Question: I want to change the split ruler of as shown in screen-shot. Any suggestion will be greatly appreciate ?

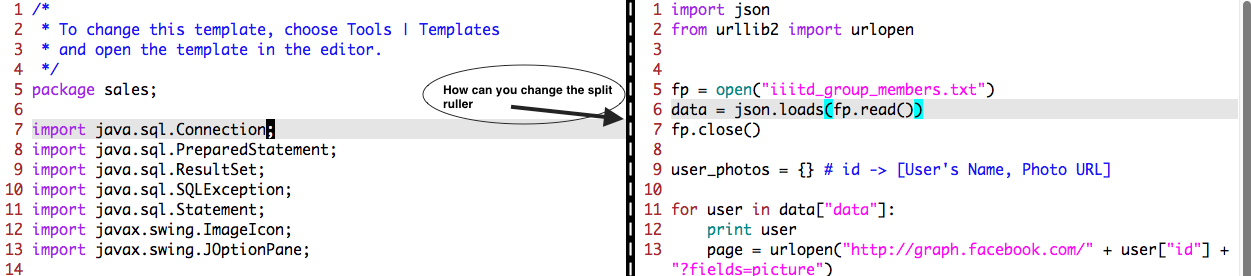
Answer: You are looking for 'fillchars'. Use like this:
'''
set fillchars=vert:|,fold:-
'''
You can manually set the highlight using 'VertSplit' (':h hl-VertSplit').
'''
highlight VertSplit ctermfg=144
'''